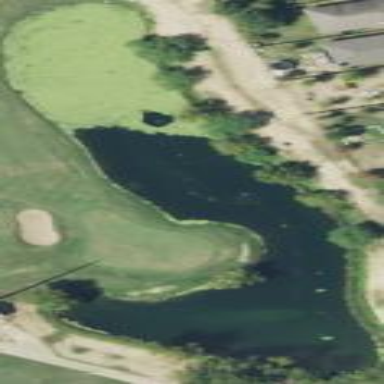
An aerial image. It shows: Pond serving as water hazard on golf course.